Question:
So Im trying to make a Object Detector for this companys forms, and we have labelled the images as shown in the example image I uploaded, my question is: Should We make more accurate boxes or is OK as they are, since the written part that we are trying to detect could be bigger.
So, what im asking is: In the example image, the "Descripcion" part or Description, has just 2 lines of text, but it could be more, should we make the box to just select the Description title + the 2 lines or so we stick to what we are doing now title + the 2 lines + all blank space that could have been filled with lines
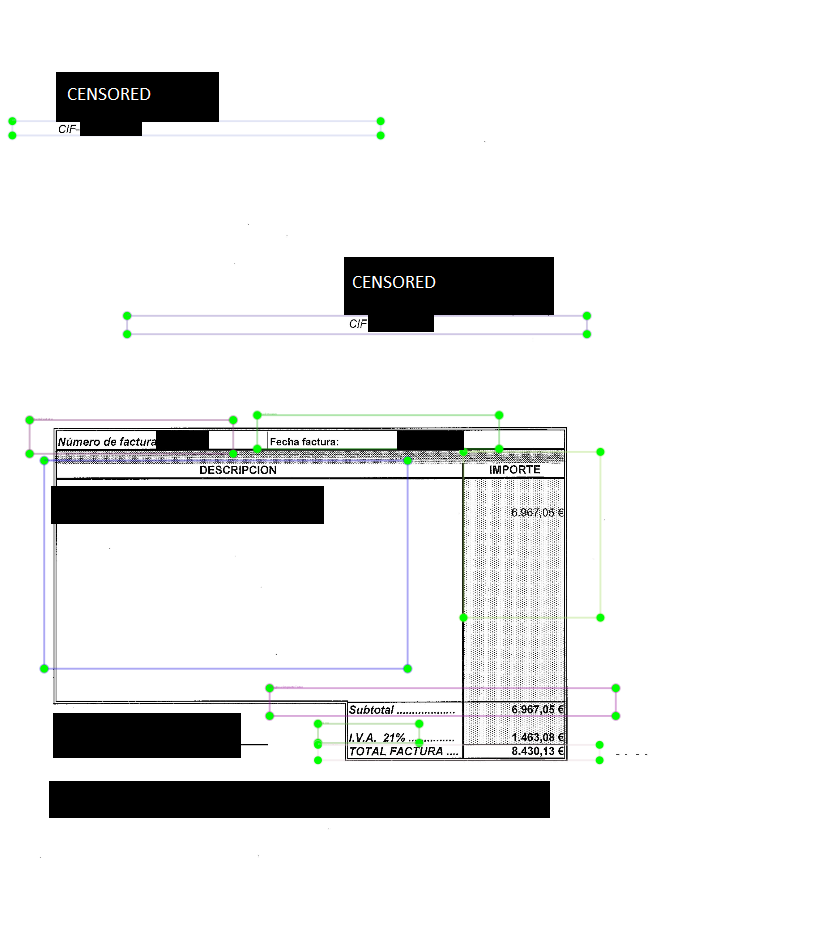
Answer: It depends on what you really want to do with the detected boxes. What are the next steps, can the next step e.g. extracting the text handle all the free space, or would it be better to just the the part where it is actually written.
Besides that right now in your example I find that most boxes are too big. The form is more or less already splitted in boxes and it could be better to make the boxes smaller and more accurate e.g.the box around IMPORTE and some amount in EUR. I would label this closer. So the box only contains the information you actually want and nothing else.
But as I said it really depends on the next step the boxes should be used for.